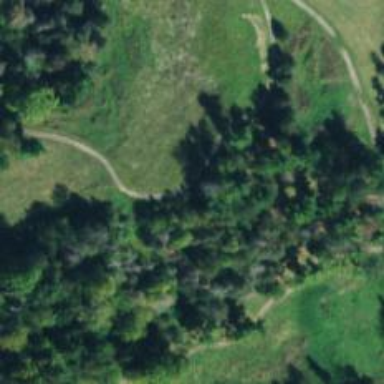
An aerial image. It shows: Service road designated as golf cart path.